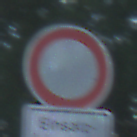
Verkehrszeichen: VerbotFahrzeugeAllerArt
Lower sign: BesondereFahrzeugeUndTransportgueter3
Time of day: MorningAfternoon
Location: Outdoor (RoadRail)
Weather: Clear
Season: NotSpecified
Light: Natural